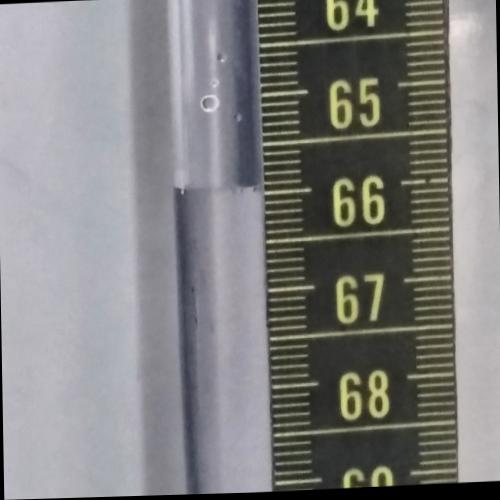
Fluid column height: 65.9 cm